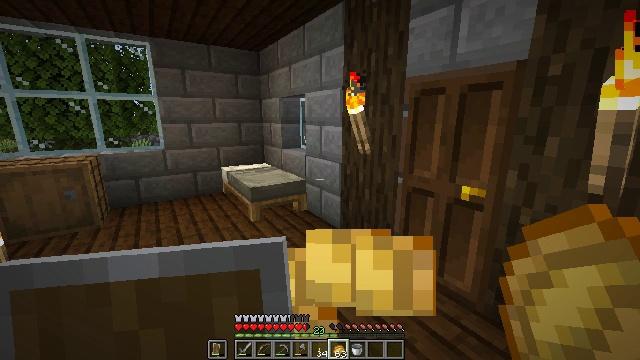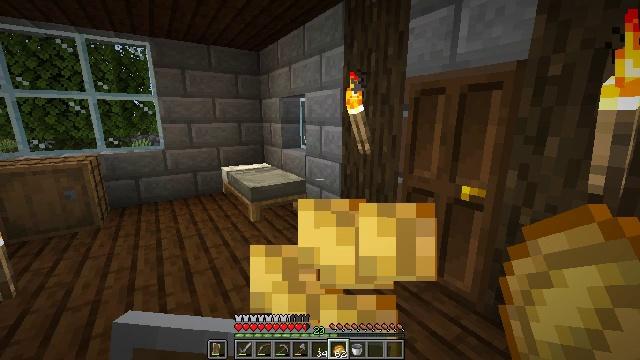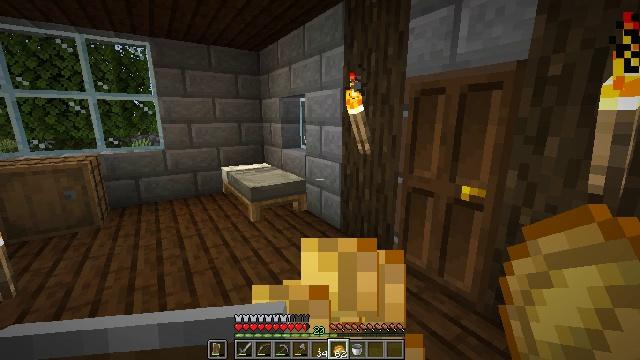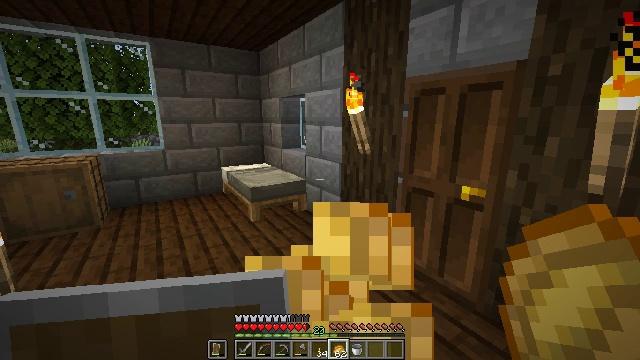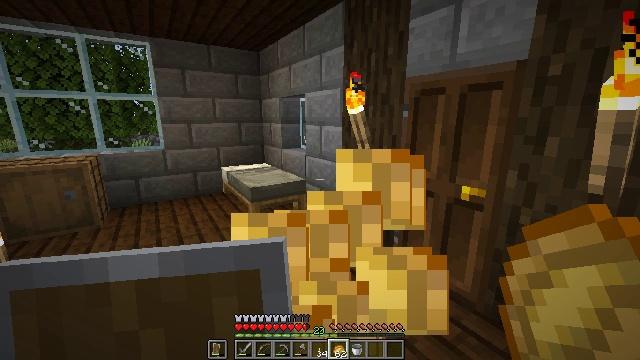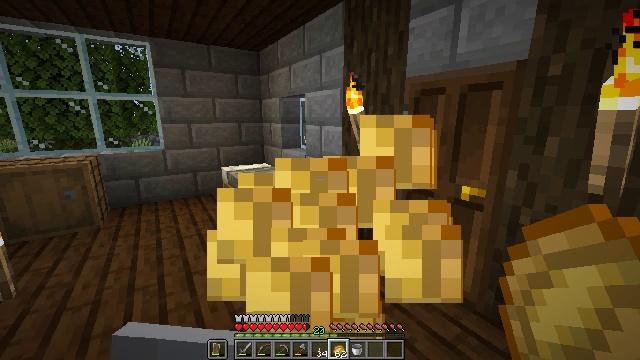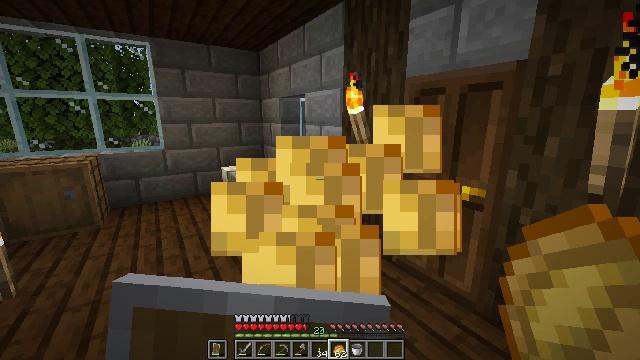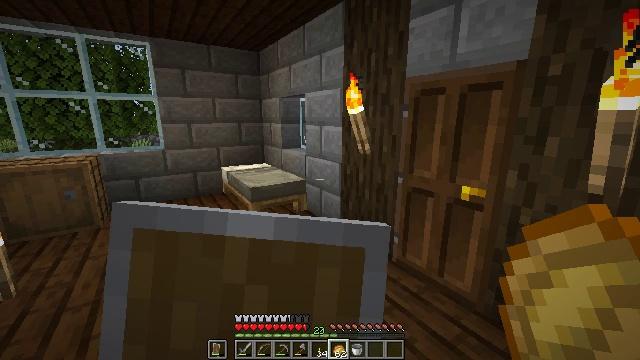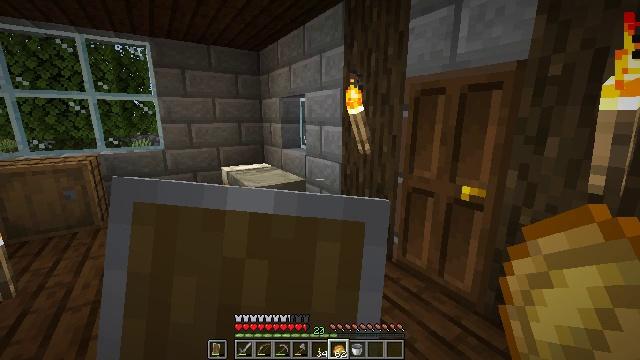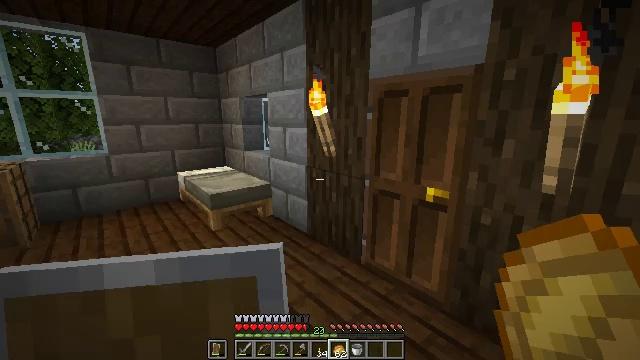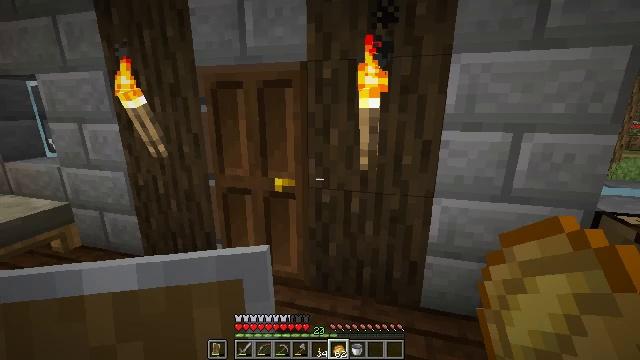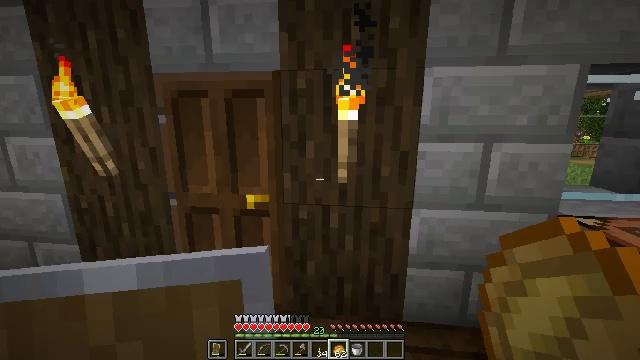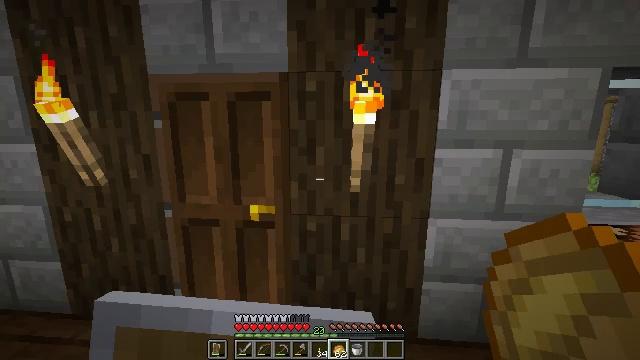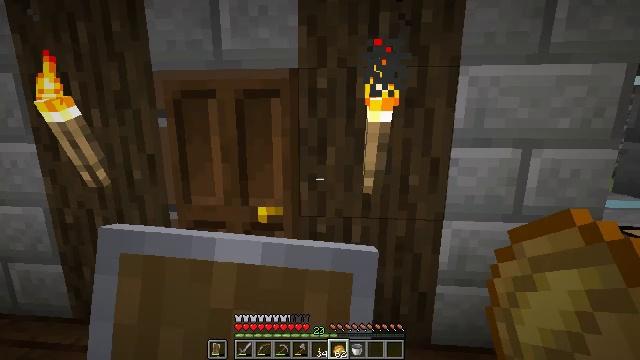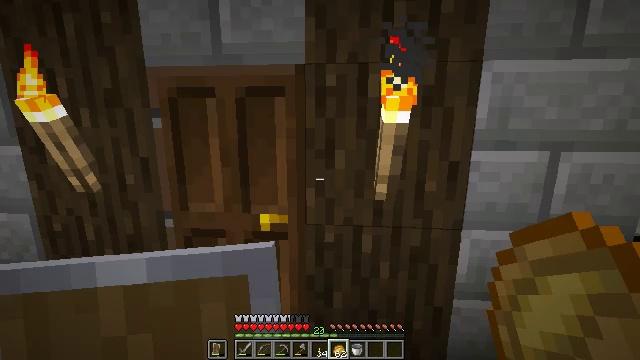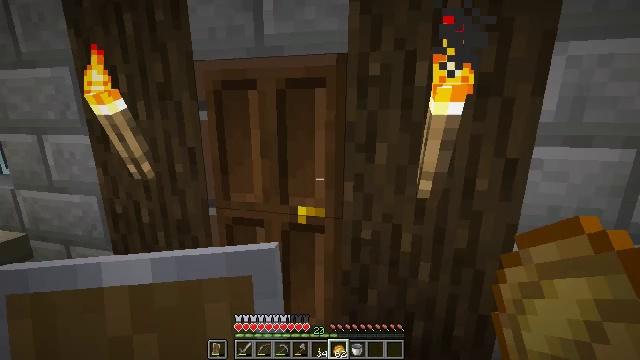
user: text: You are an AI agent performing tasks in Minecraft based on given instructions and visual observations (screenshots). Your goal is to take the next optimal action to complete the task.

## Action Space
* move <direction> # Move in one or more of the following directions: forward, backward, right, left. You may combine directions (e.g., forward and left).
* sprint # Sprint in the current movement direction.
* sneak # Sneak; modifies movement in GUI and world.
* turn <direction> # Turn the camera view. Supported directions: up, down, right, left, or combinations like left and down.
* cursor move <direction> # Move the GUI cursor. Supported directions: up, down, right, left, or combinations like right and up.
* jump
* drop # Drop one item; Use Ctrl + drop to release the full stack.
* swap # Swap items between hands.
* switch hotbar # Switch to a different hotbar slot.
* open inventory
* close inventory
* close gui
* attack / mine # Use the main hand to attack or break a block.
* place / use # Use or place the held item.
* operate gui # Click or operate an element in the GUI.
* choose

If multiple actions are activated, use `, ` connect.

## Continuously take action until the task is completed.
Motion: motion action
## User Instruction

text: Use dark oak planks in the crafting grid to get a dark oak pressure plate.
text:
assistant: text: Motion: use / place
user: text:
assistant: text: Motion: use / place
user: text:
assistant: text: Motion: use / place
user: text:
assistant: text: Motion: use / place
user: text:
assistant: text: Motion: use / place
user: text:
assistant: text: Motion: use / place
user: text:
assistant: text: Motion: use / place
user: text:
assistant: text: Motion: move forward, use / place
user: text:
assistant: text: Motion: move forward, turn right
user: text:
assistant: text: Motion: move forward and move left, turn right and down
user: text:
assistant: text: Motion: move forward and move left, turn right and up
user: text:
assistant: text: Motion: move forward and move left, turn right and up, use / place
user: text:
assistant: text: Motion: move forward and move left, use / place
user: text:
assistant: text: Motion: move forward
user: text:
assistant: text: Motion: move forward and move left, turn left and down
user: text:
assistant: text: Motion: move forward and move left, use / place
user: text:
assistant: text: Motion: move forward, use / place
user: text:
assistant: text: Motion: move forward
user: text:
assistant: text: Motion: move forward, turn down
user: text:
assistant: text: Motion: move forward, turn right and down
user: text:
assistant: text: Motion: move back, turn right and up
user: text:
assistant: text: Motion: move back, turn left and up
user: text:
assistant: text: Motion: move back, turn left and up
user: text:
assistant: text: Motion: move back, use / place
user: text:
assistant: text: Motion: move back, use / place
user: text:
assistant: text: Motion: move back
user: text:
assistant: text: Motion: move back
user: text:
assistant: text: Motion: move back, turn left
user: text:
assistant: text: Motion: use / place
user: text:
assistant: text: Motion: turn left